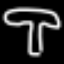
Label: mushroom